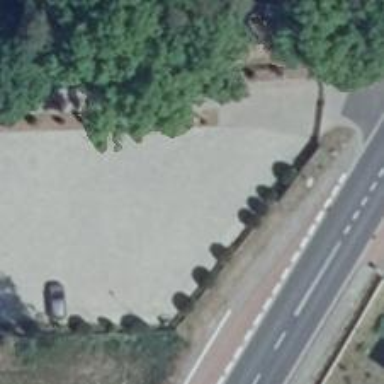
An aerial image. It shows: Road serving as parking aisle.